Interaction volume radius: 5 \u00c5
Interaction volume height: 15 \u00c5
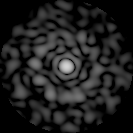
Disorder parameter: 0.8547